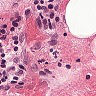
Metastatic tissue present: no